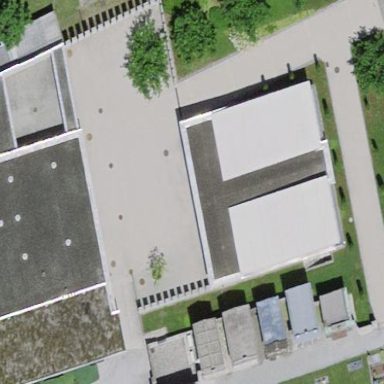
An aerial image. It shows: Funeral hall in civic area designed for mourning.